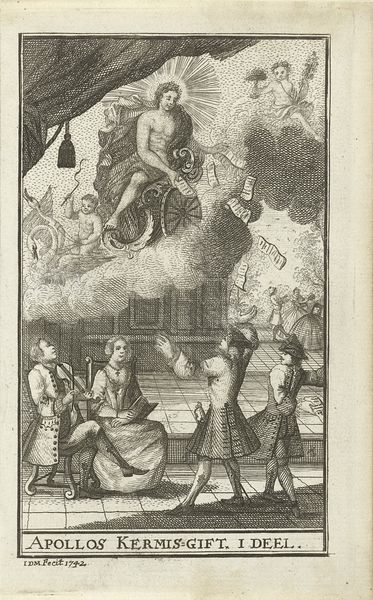
Titel: Apollo in de wolken boven jeugdige figuren
Künstler: David Johannes Martini
Standort: Amsterdam
Institution: Rijksmuseum
Schlagwörter: blätter, gott, himmel, mann, sitzen, frau, männer, stuhl, zeichnung, wolke, leute, schauen, sitzend, adel, paar, engel, schwan, wagen, weib, zettel, kreuz, strahlen, schweben, druck, radierung, seite, schriften, peitsche, staunen, geige, heiligenschein, nimbus, erscheinung, apoll, vorhand, schwäne, apollo, verkünden, strahlenkranz, schan, verkündigen, apollos